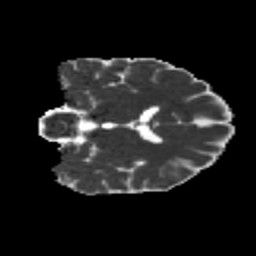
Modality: MD
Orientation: coronal
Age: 25
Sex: male
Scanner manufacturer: siemens
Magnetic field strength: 3 T
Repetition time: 15.3 s
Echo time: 0.083 s